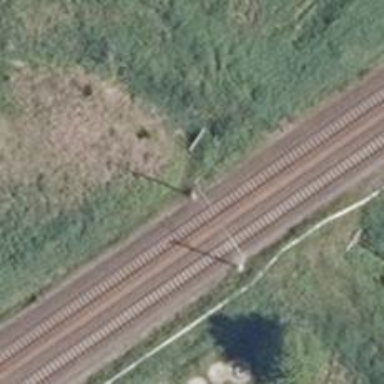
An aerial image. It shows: Catenary mast for power lines.